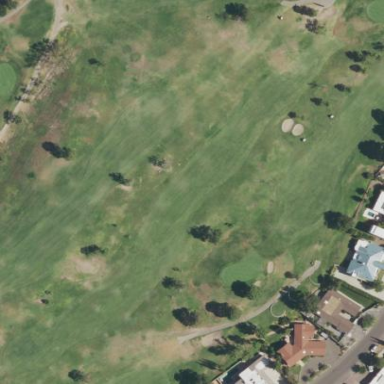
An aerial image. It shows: Grassy area designated as golf fairway.